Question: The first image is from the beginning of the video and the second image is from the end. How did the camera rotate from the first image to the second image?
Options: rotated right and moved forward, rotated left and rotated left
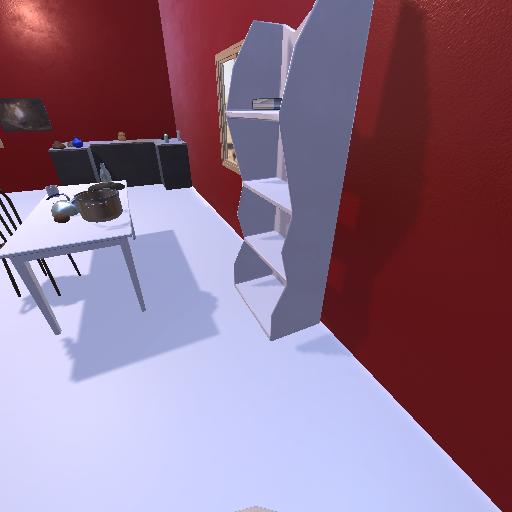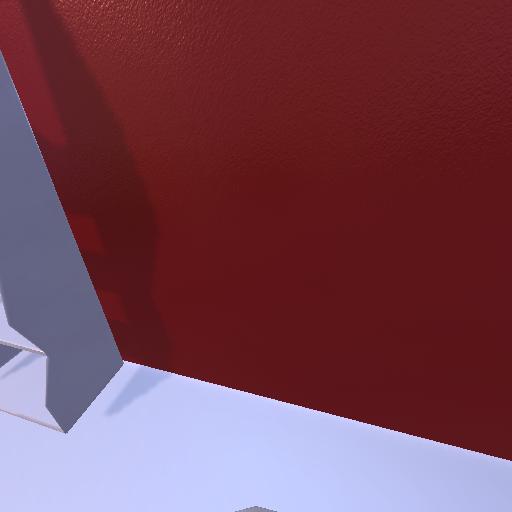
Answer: rotated right and moved forward